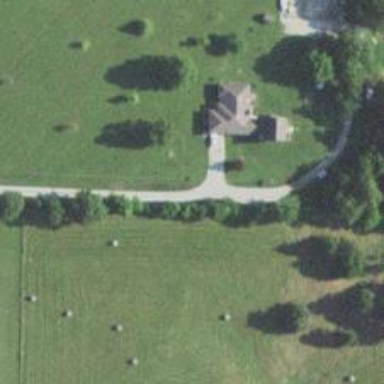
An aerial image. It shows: Driveway.